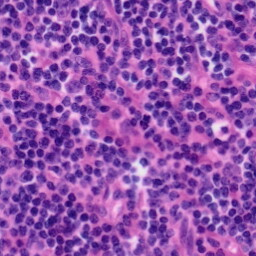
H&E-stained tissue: Tonsil